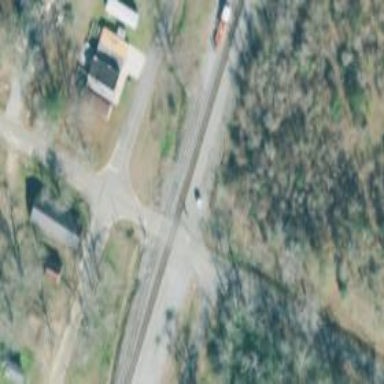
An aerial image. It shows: Level crossing on the railway with lights.